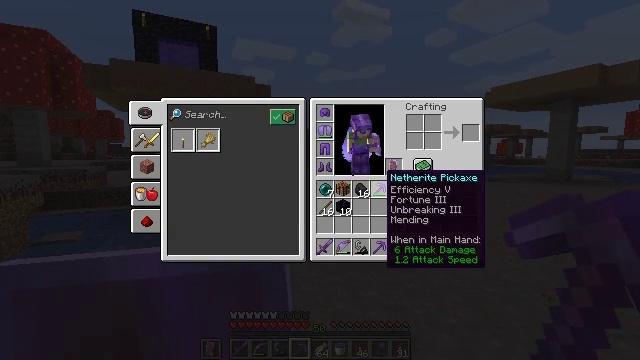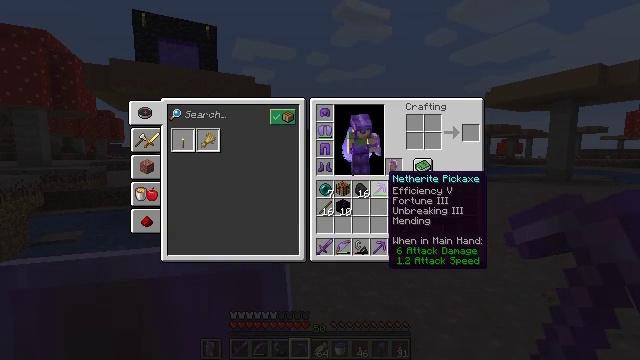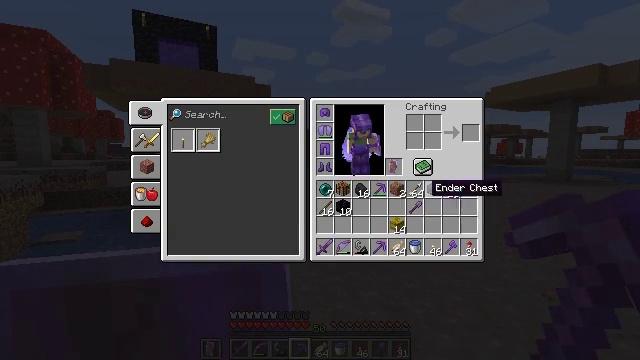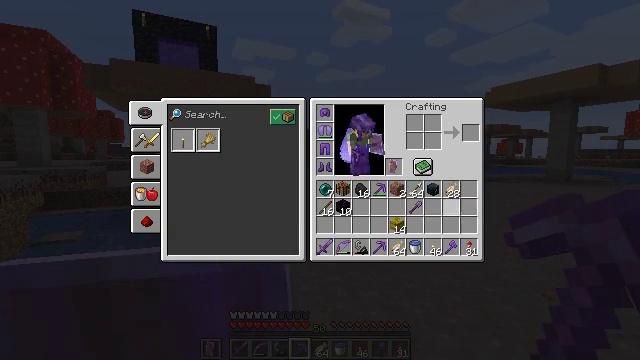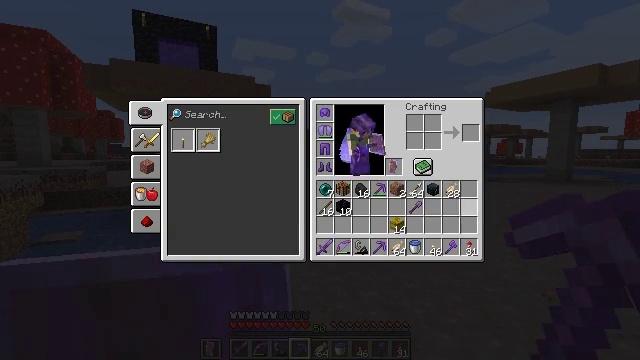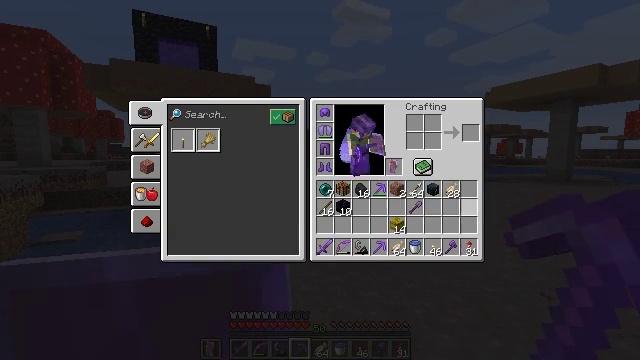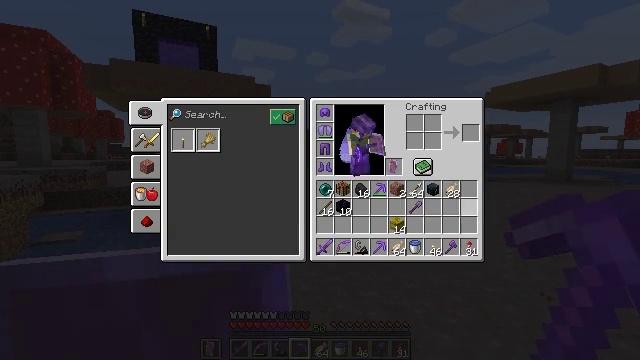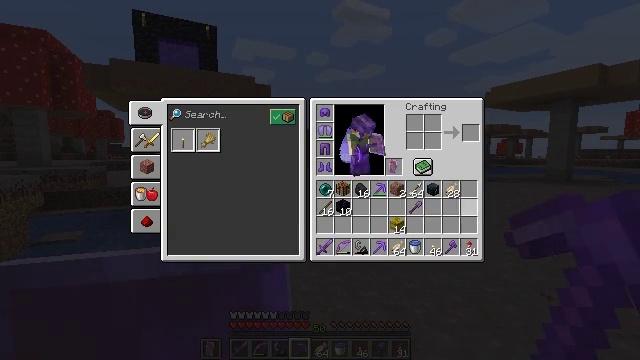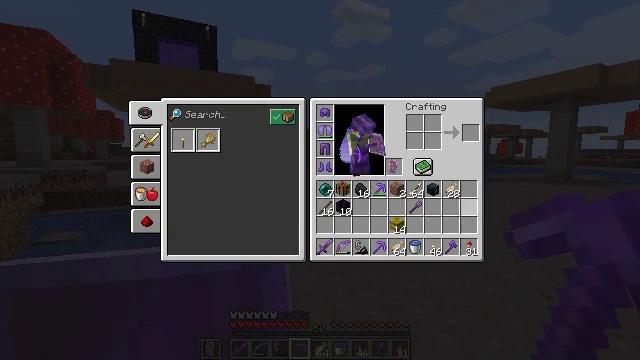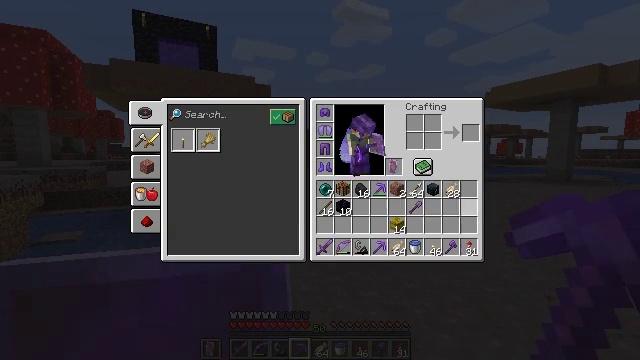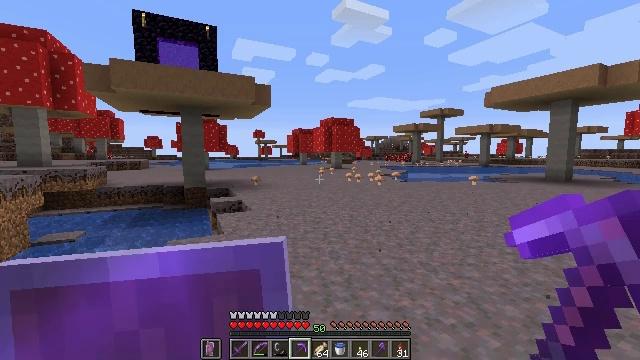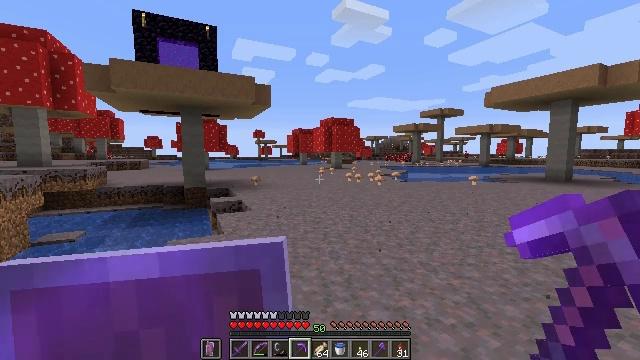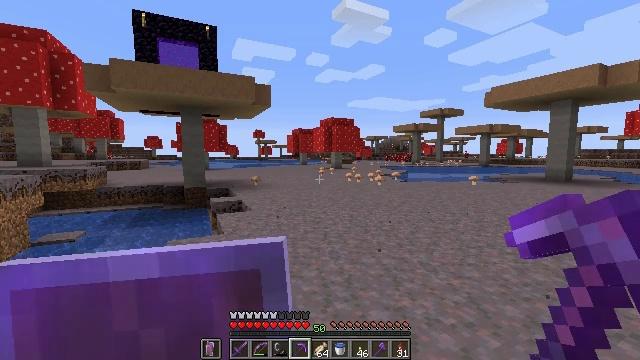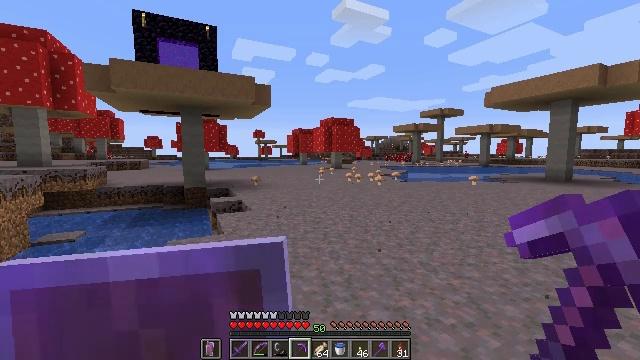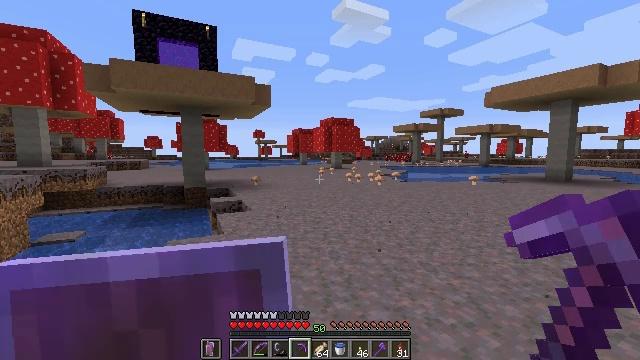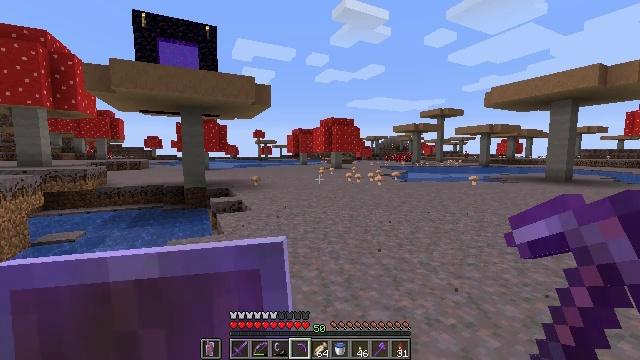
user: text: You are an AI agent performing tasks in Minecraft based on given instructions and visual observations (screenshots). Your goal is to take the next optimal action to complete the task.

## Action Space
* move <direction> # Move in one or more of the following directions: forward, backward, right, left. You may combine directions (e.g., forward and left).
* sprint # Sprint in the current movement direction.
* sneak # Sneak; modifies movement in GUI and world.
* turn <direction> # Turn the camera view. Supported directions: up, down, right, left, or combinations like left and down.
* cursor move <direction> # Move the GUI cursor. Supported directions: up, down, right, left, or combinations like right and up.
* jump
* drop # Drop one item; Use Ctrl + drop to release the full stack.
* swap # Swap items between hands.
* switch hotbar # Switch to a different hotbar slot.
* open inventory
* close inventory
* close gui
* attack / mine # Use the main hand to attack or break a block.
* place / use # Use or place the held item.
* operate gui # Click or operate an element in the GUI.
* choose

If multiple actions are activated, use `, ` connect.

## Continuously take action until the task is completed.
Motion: motion action
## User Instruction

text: Clear the mycelium to collect the block.
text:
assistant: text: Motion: no_op
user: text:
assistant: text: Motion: cursor move right and down
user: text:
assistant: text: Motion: cursor move right and down
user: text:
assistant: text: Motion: cursor move right
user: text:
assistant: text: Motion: no_op
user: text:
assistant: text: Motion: no_op
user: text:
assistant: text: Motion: no_op
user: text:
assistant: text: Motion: no_op
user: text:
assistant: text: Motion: no_op
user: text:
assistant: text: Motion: no_op
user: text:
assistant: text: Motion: close gui
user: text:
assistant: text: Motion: no_op
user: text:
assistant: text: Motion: no_op
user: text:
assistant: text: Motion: no_op
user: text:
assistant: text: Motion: no_op
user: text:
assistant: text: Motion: no_op
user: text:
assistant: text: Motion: no_op
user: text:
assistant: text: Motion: no_op
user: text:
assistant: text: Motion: no_op
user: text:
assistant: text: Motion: no_op
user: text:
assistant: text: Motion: no_op
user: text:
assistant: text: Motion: no_op
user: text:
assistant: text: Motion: no_op
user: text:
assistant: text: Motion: no_op
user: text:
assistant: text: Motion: no_op
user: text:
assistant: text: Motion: no_op
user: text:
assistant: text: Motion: no_op
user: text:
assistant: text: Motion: no_op
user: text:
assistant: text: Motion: no_op
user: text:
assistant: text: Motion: no_op